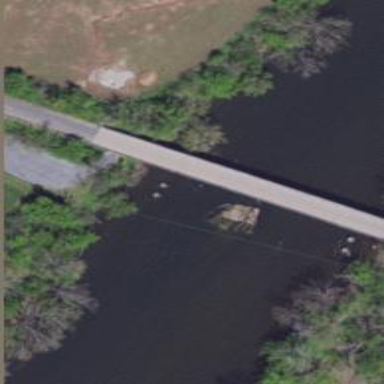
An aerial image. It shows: Tertiary road passing over bridge.